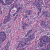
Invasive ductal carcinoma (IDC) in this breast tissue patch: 1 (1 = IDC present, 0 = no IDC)